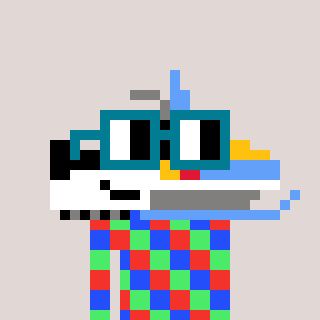
a pixel art character with square dark green glasses, a snowmobile-shaped head and a computerblue-colored body on a warm background